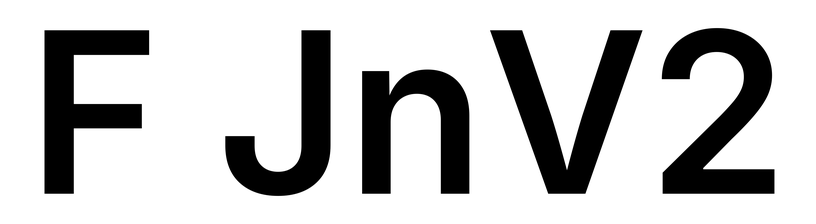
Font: Inter_SemiBold